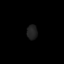
Tissue: lung
Cell type: Others
Senescence score: 0.2067
Nuclear area (px): 149
Mean DAPI intensity: 32.839